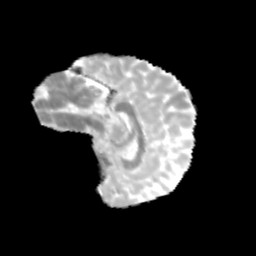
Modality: MD
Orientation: sagittal
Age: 12
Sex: female
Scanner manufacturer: siemens
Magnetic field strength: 3 T
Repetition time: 3.8 s
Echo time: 0.07 s